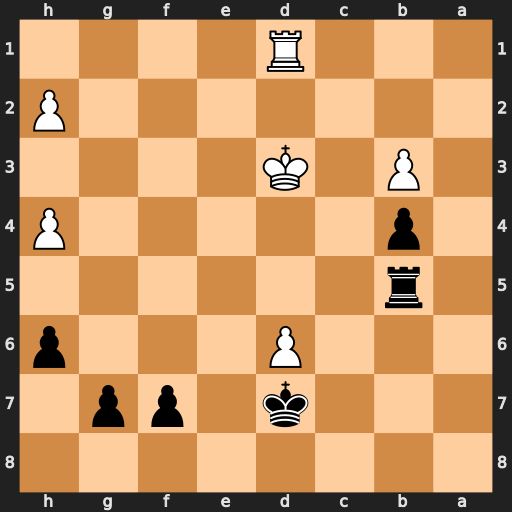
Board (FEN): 8/3k1pp1/3P3p/1r6/1p5P/1P1K4/7P/3R4
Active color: b
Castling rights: -
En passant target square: -
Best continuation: Rd5+ Ke2 Rxd1